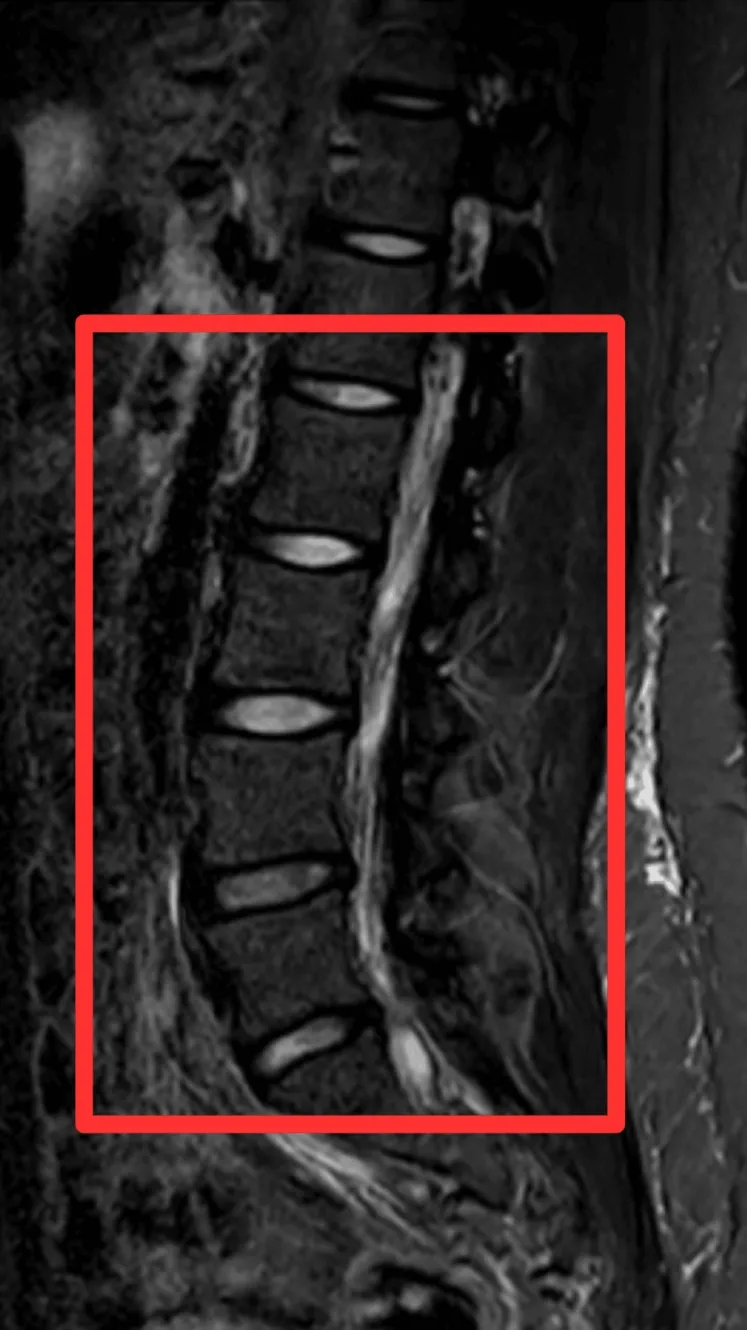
MRI findings of patient. MRI findings show mild asymmetrical disc bulge at L1-2 level and mild disc bulge at L2-3 level, disc desiccation, and diffuse circumferential disc bulge causing mild bilateral neural foraminal narrowing at L3-4 level, it indents anterior thecal sac and abuts bilateral traversing L4 nerve roots, mild decreased disc height, and diffuse circumferential disc.
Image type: radiology (mri)